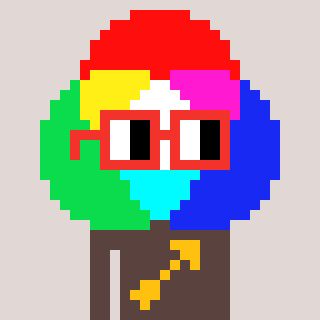
a pixel art character with square red glasses, a color circle-shaped head and a darkbrown-colored body on a warm background